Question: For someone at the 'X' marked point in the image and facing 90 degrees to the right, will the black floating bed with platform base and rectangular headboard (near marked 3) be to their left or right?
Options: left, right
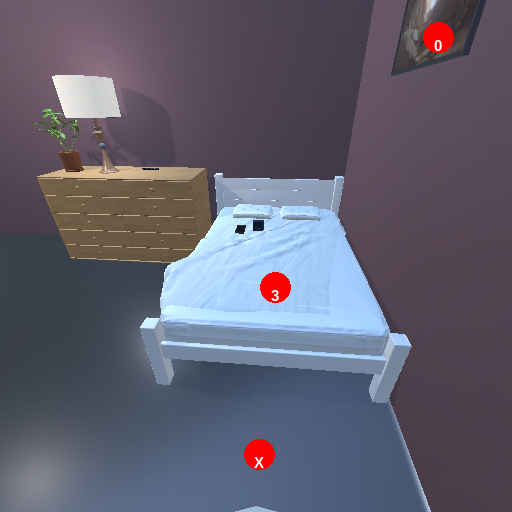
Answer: left